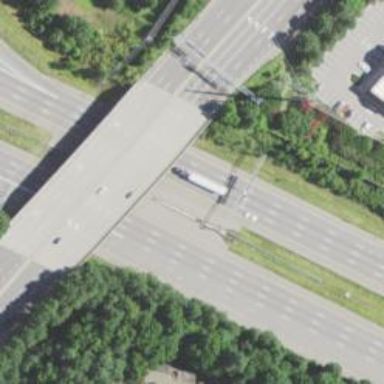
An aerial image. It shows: Motorway junction.